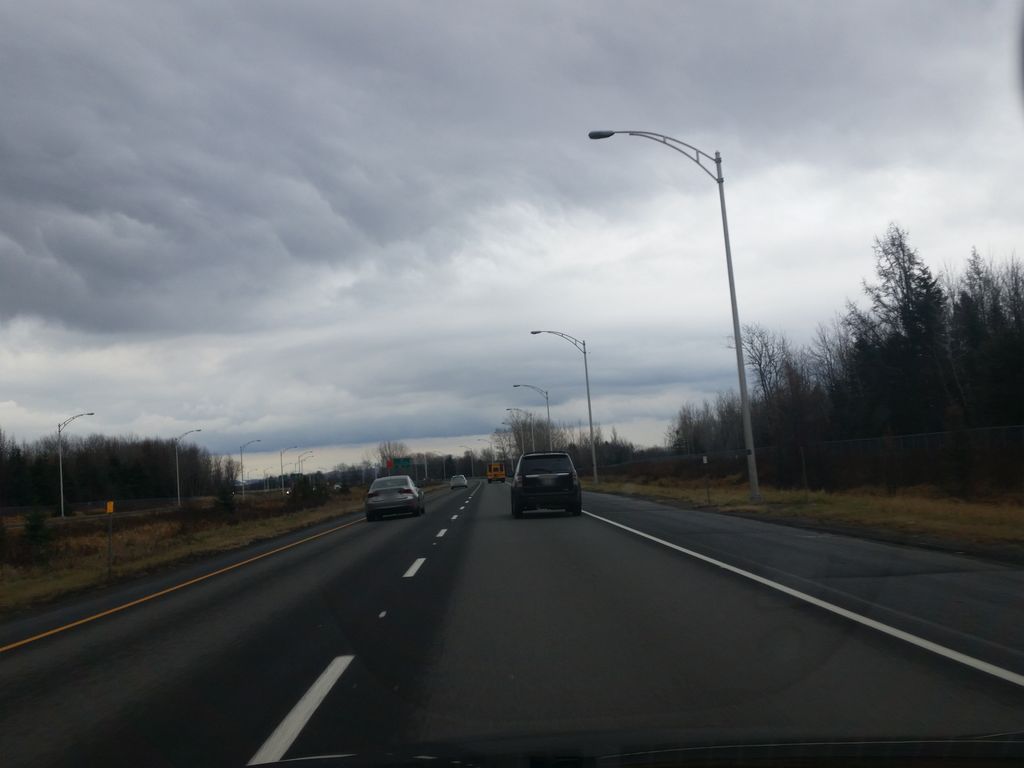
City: quebec_city